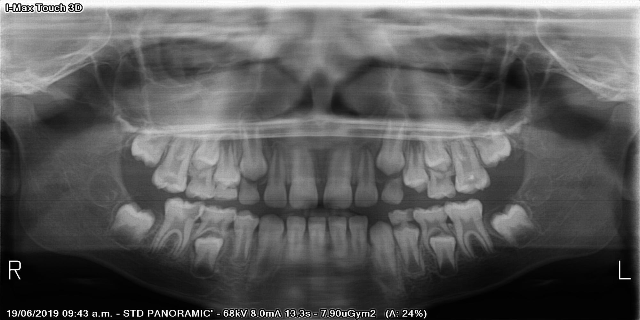
adult